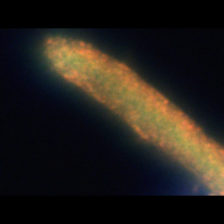
Taxon: Guinardia
Group: Diatoms